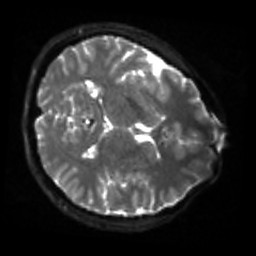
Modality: sbref
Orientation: axial
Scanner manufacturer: siemens
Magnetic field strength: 3 T
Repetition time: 4 s
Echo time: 0.0594 s